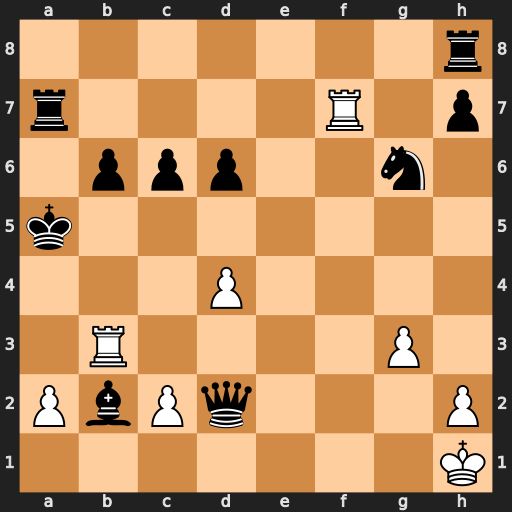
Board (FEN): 7r/r4R1p/1ppp2n1/k7/3P4/1R4P1/PbPq3P/7K
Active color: w
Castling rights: -
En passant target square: -
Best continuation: Rxa7#